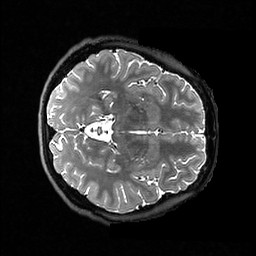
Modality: T2w
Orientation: axial
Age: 22
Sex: female
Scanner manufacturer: ge
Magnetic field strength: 3 T
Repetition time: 3.202 s
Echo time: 0.06609 s